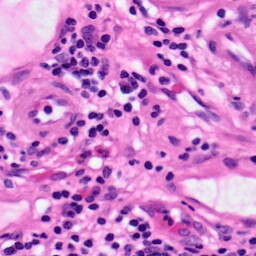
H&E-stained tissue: Pancreatic